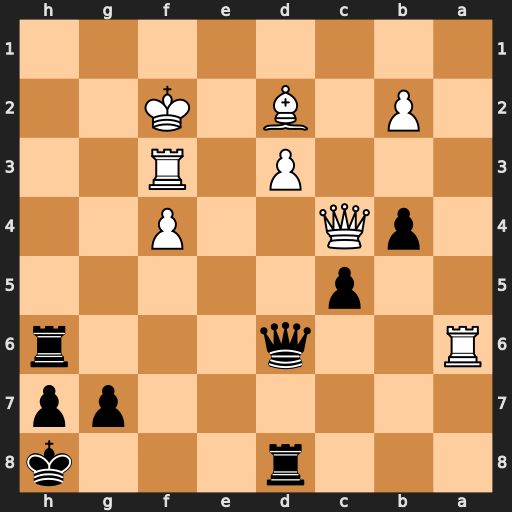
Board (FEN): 3r3k/6pp/R2q3r/2p5/1pQ2P2/3P1R2/1P1B1K2/8
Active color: b
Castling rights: -
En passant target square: -
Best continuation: Qxa6 Qxa6 Rxa6